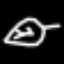
Label: leaf